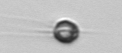
Label: Acanthoica_quattrospina